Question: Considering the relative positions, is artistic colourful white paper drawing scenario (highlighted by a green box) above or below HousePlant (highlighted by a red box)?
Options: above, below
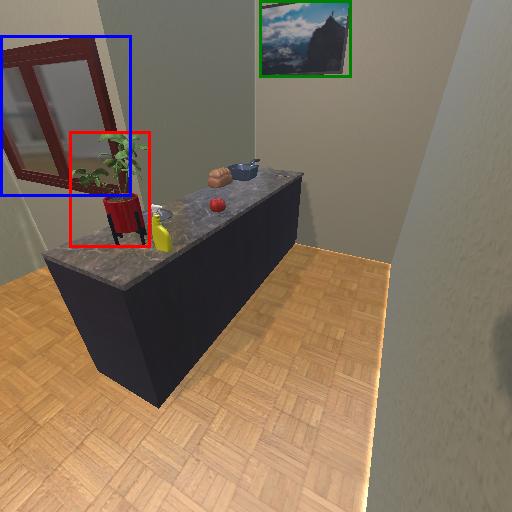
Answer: above